Interaction volume radius: 10 \u00c5
Interaction volume height: 25 \u00c5
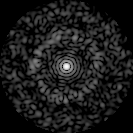
Disorder parameter: 0.8144